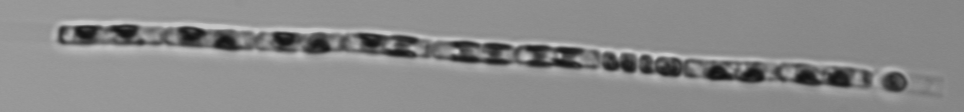
Label: Guinardia_delicatula_TAG_internal_parasite